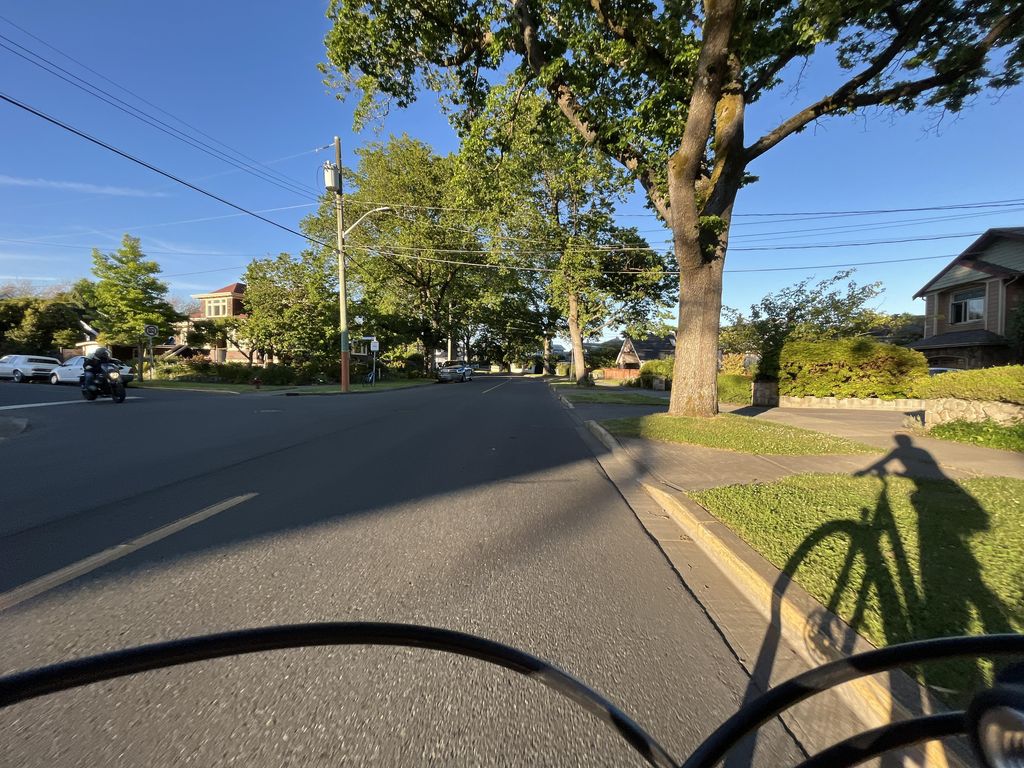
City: victoria